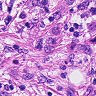
Metastatic tissue present: yes